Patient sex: F
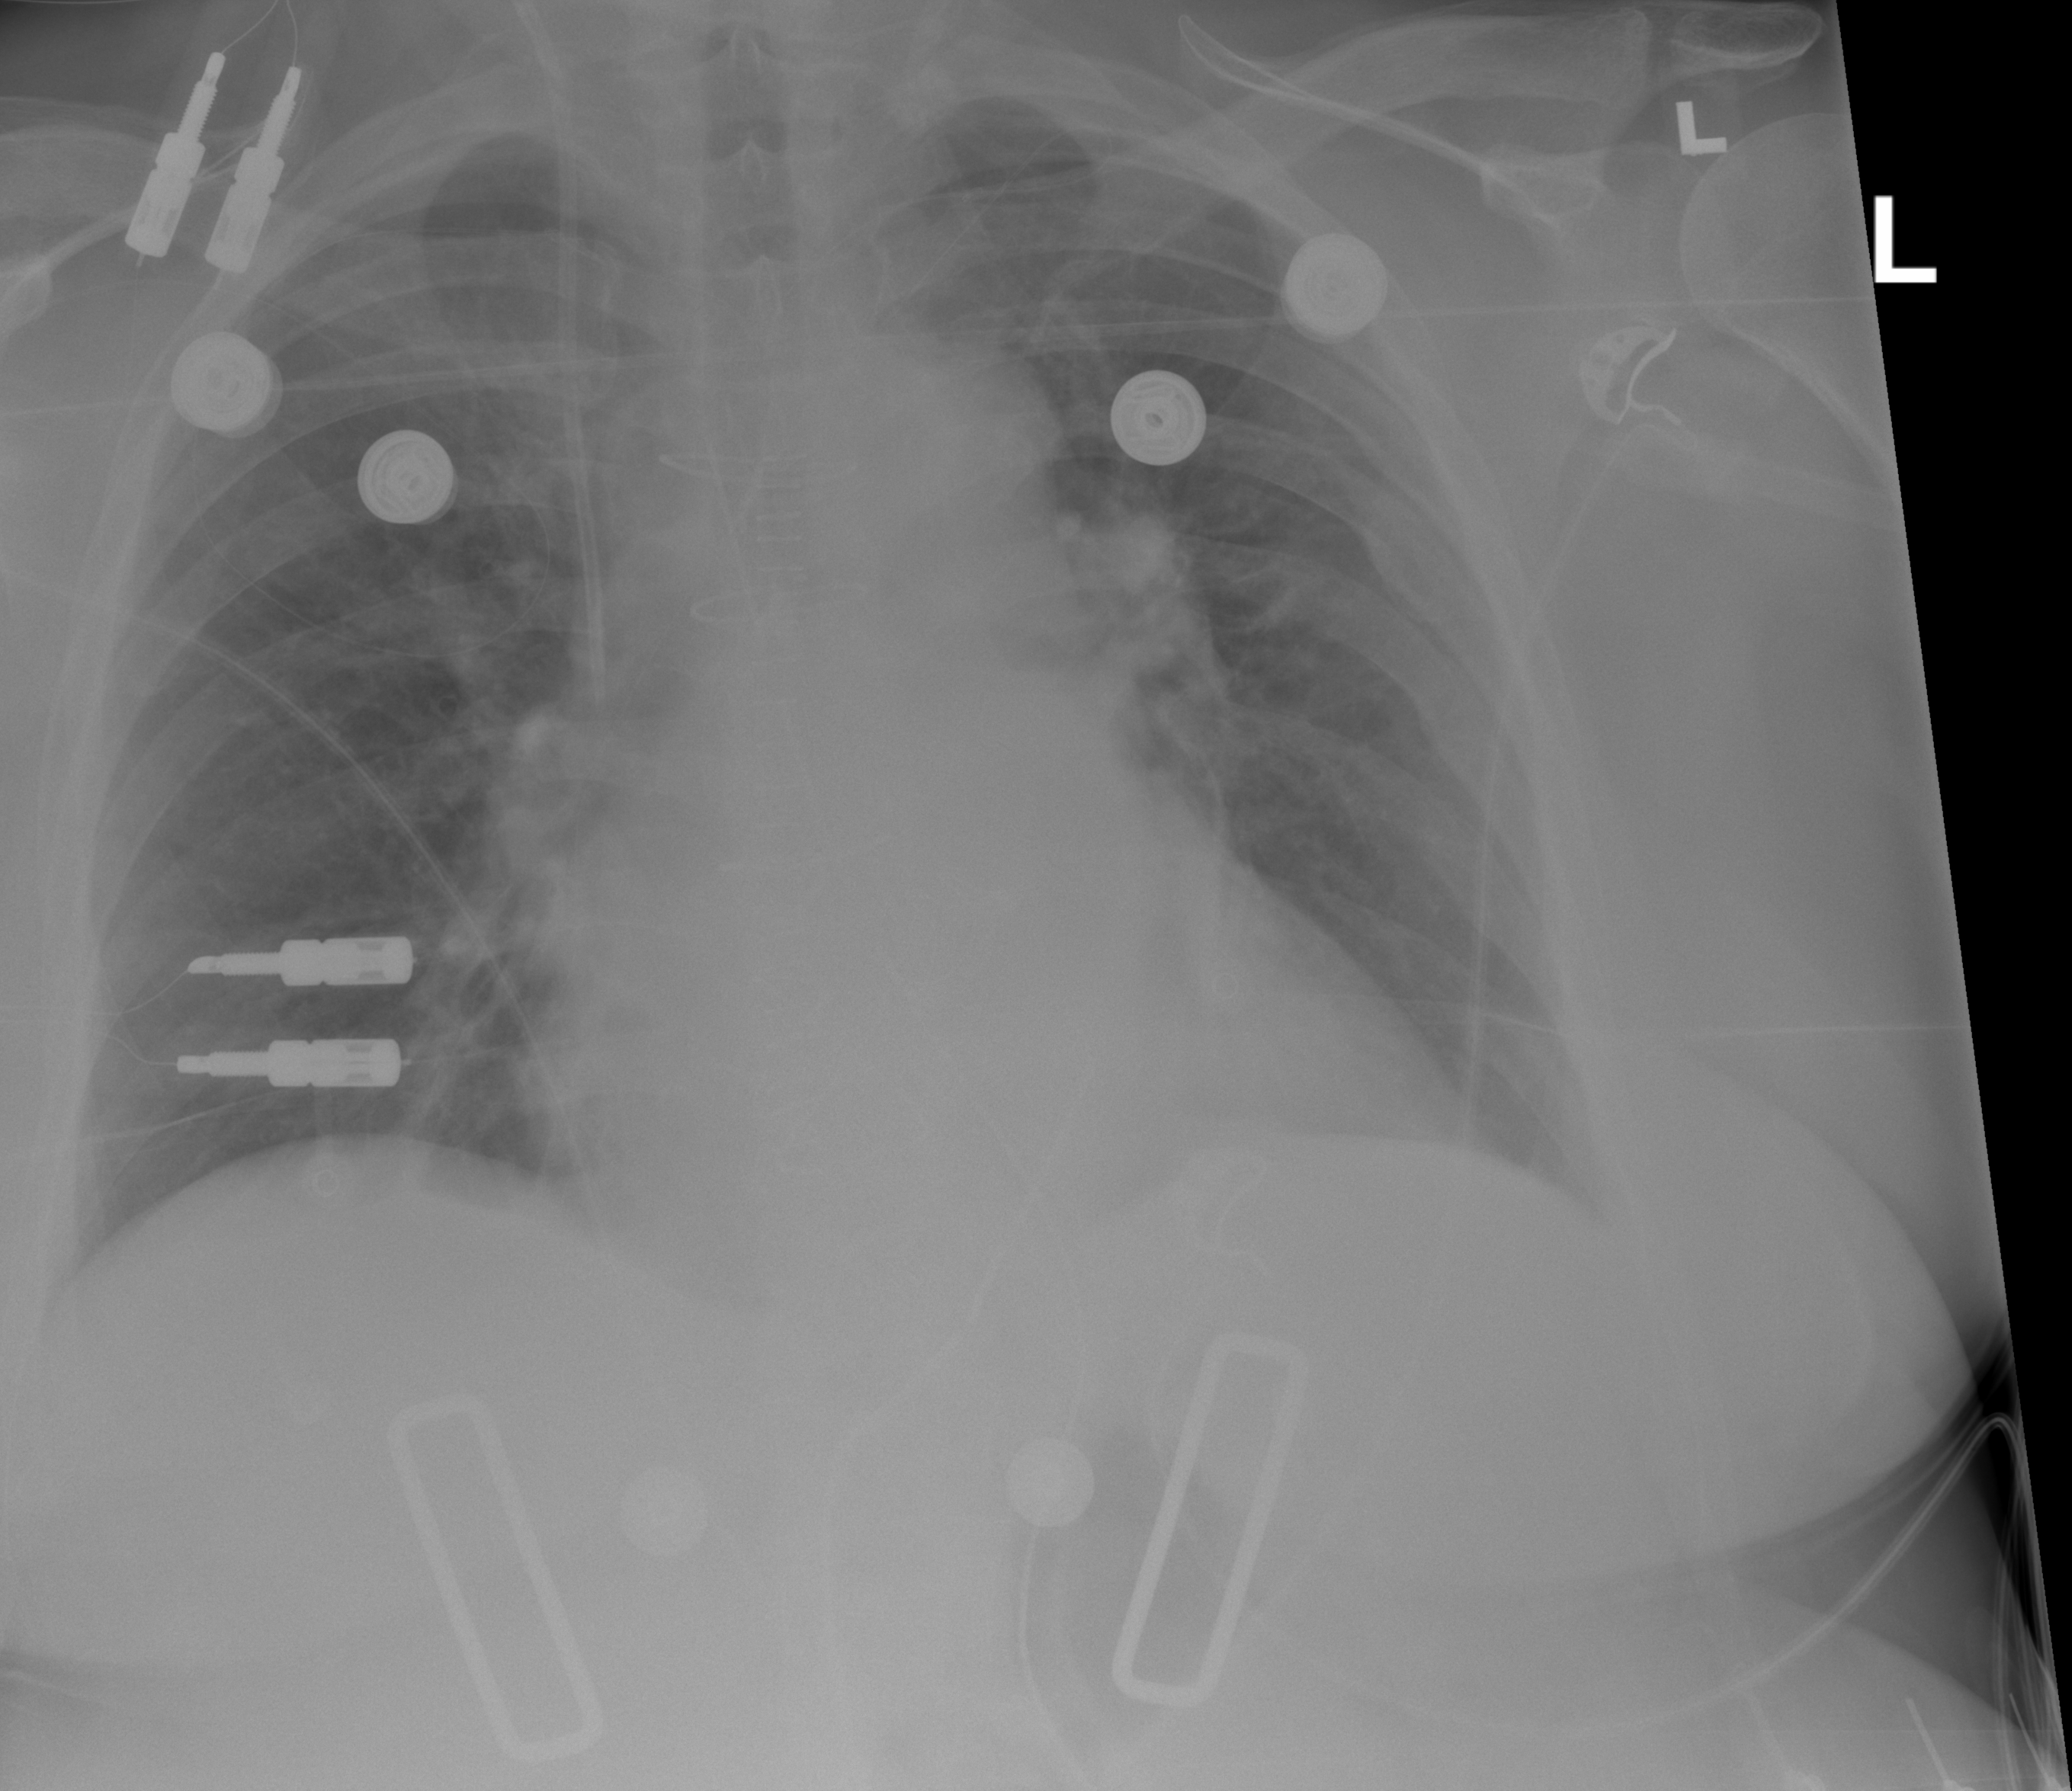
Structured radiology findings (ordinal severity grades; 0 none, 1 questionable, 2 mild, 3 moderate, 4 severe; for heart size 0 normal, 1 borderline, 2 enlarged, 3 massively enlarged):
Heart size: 2
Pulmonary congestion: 2
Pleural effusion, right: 0
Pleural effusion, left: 0
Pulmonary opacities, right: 0
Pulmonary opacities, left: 0
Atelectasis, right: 2
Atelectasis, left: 0